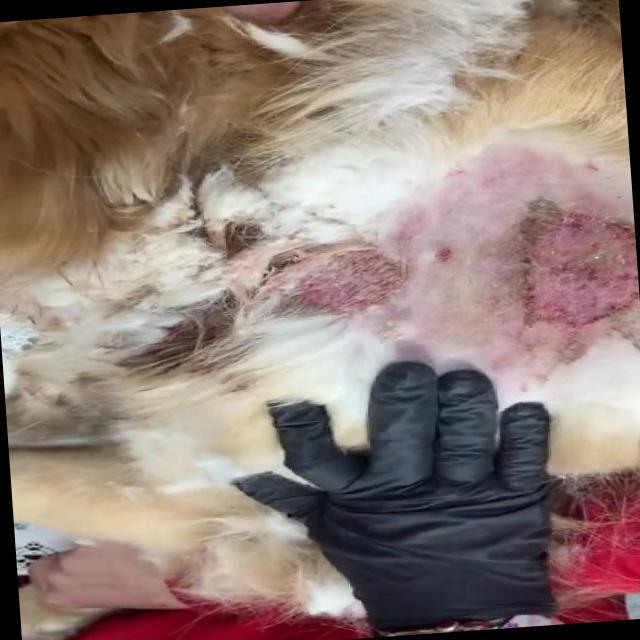
Canine dermatitis — inflammation of the skin presenting with erythema, pruritus, papules, and excoriation. May be allergic, contact, or atopic in origin.